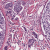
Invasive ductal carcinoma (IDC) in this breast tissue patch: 1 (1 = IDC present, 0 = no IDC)